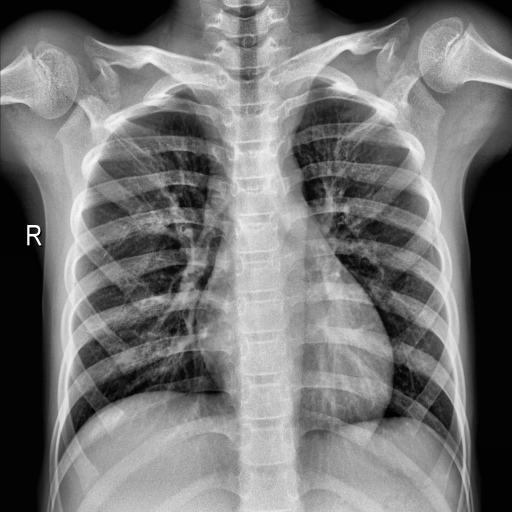
Finding: NORMAL